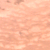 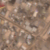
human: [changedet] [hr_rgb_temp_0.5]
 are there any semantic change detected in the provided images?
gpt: Many buildings and roads were created in the desert.